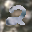
Label: 2